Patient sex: M
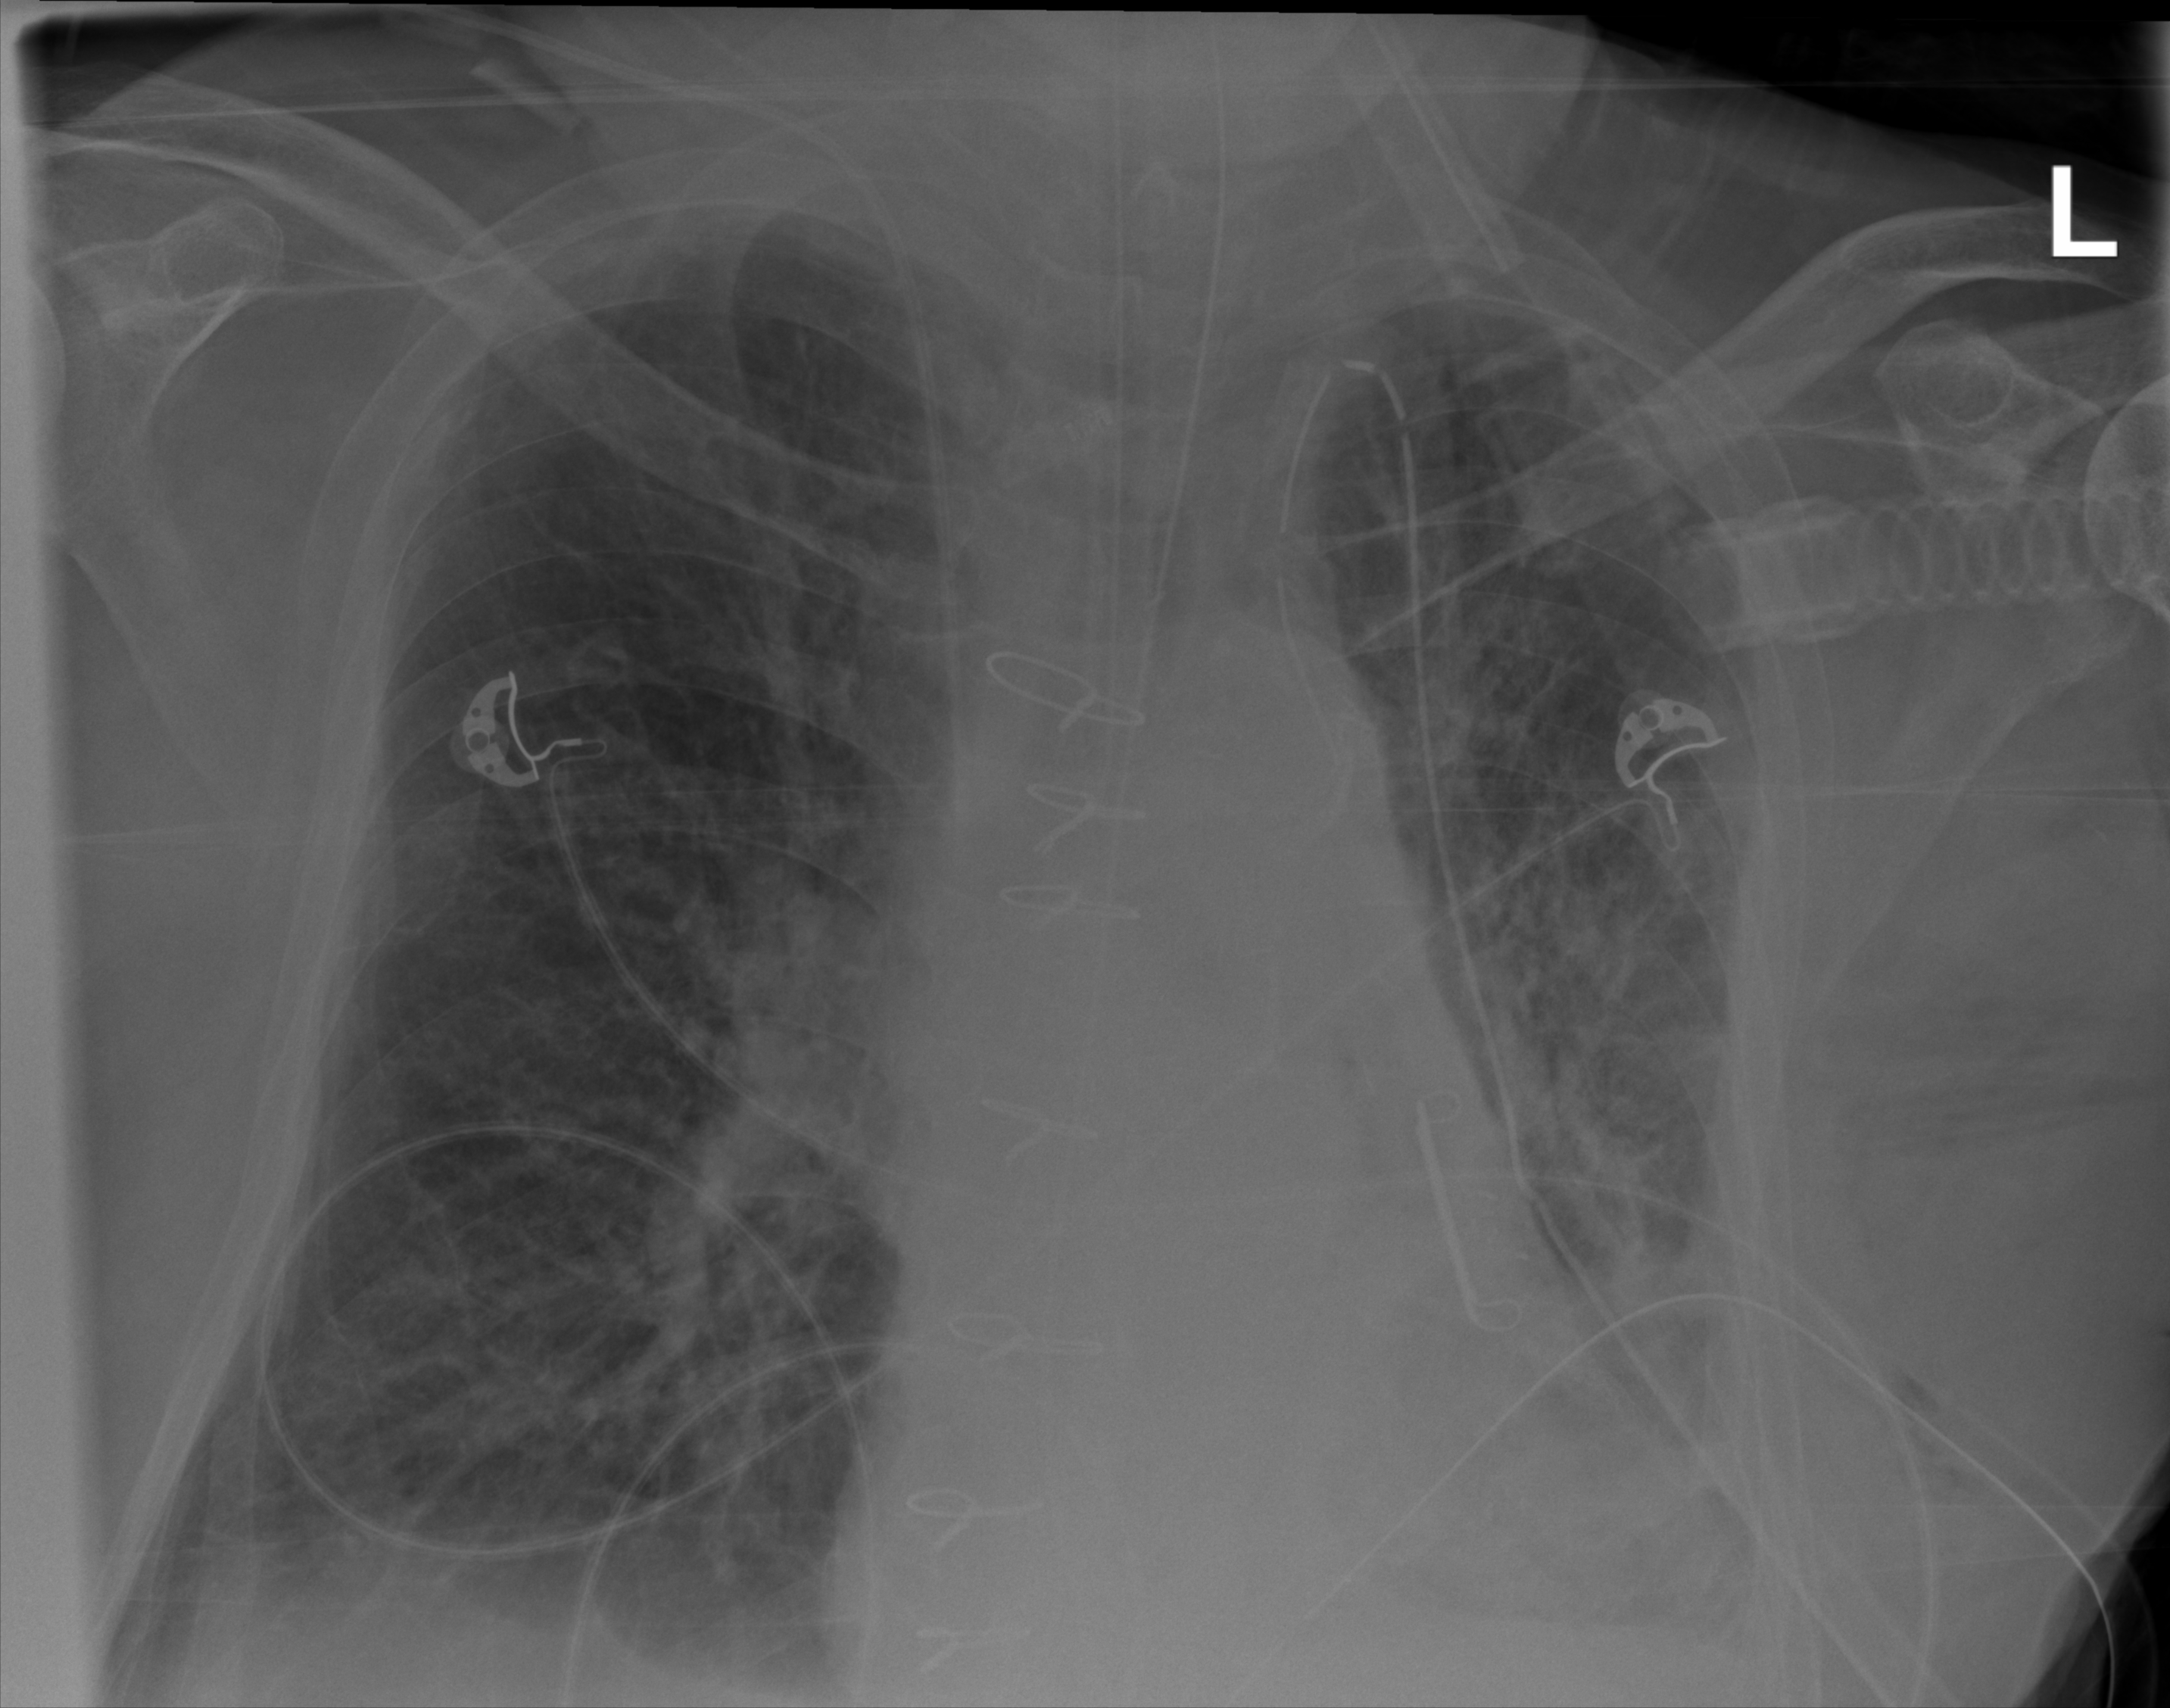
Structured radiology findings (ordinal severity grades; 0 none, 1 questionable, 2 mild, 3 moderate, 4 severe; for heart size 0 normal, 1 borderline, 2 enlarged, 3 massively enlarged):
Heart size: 1
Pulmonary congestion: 2
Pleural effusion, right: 2
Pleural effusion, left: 3
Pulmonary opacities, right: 2
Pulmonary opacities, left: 3
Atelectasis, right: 2
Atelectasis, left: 3